Interaction volume radius: 10 \u00c5
Interaction volume height: 15 \u00c5
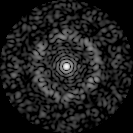
Disorder parameter: 0.7631